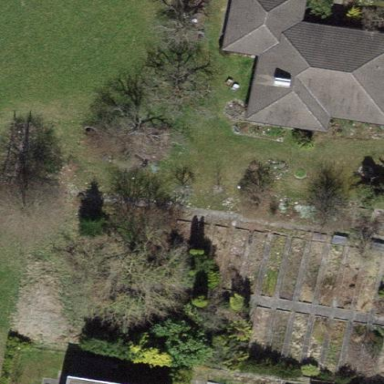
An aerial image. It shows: Garden that is leisure land.